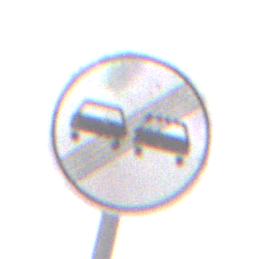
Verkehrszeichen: EndeUeberholverbot
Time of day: Midday
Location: Outdoor (RoadRail)
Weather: Overcast
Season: NotSpecified
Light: Natural